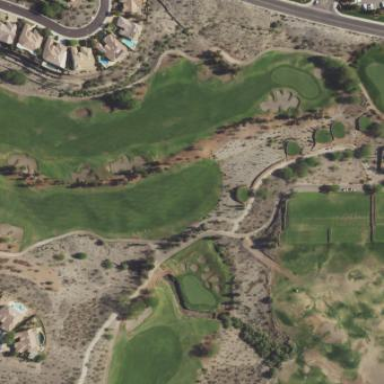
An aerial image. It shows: Rough area on grassy golf course.